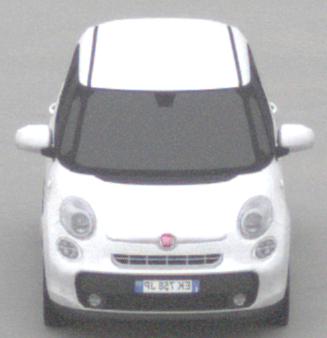
Make: Fiat
Model: 500L 1.4 16V
Detailed model: 500L (199)
Model produced from: 2012/10
Model produced until: 2017/05
Doors: 5
Color: white
Road condition: dry road
Daytime: midday
Contrast: low contrast